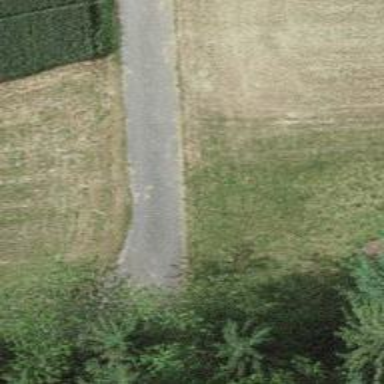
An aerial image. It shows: Well-maintained track road of grade 1.